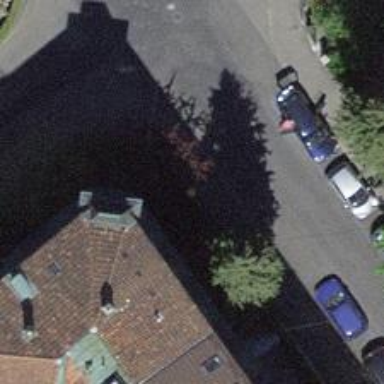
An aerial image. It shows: Post box is visible.